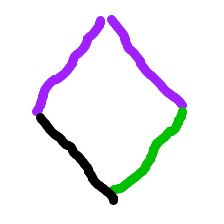
Shape: rhombus